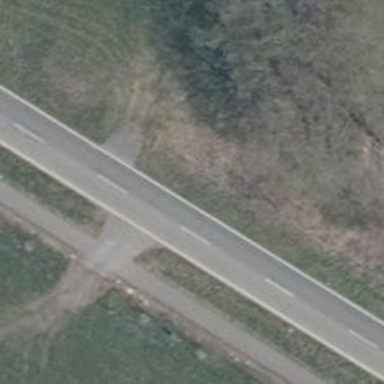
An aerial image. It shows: Secondary road with asphalt surface.